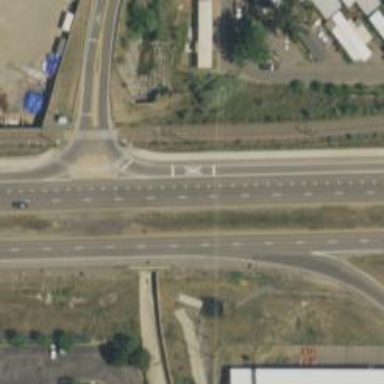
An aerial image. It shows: Trunk link highway.